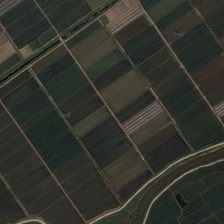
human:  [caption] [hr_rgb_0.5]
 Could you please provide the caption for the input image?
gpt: a river is next to many pieces of green farmlands .

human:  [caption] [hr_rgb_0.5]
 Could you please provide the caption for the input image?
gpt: a river is next to many pieces of green farmlands .

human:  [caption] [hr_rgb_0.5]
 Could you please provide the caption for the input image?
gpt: a river is next to many pieces of green farmlands .

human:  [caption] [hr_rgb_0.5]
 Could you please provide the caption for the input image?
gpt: a river is next to many pieces of green farmlands .

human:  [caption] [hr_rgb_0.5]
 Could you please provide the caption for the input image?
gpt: a river is next to many pieces of green farmlands .